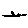
Label: flower